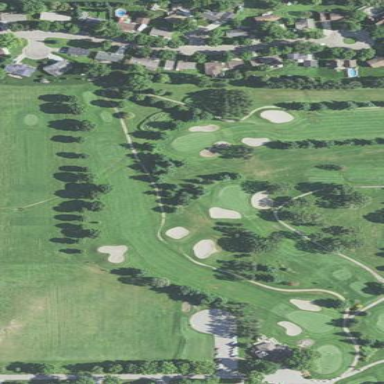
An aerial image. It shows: Area of rough grass used for golf.